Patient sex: M
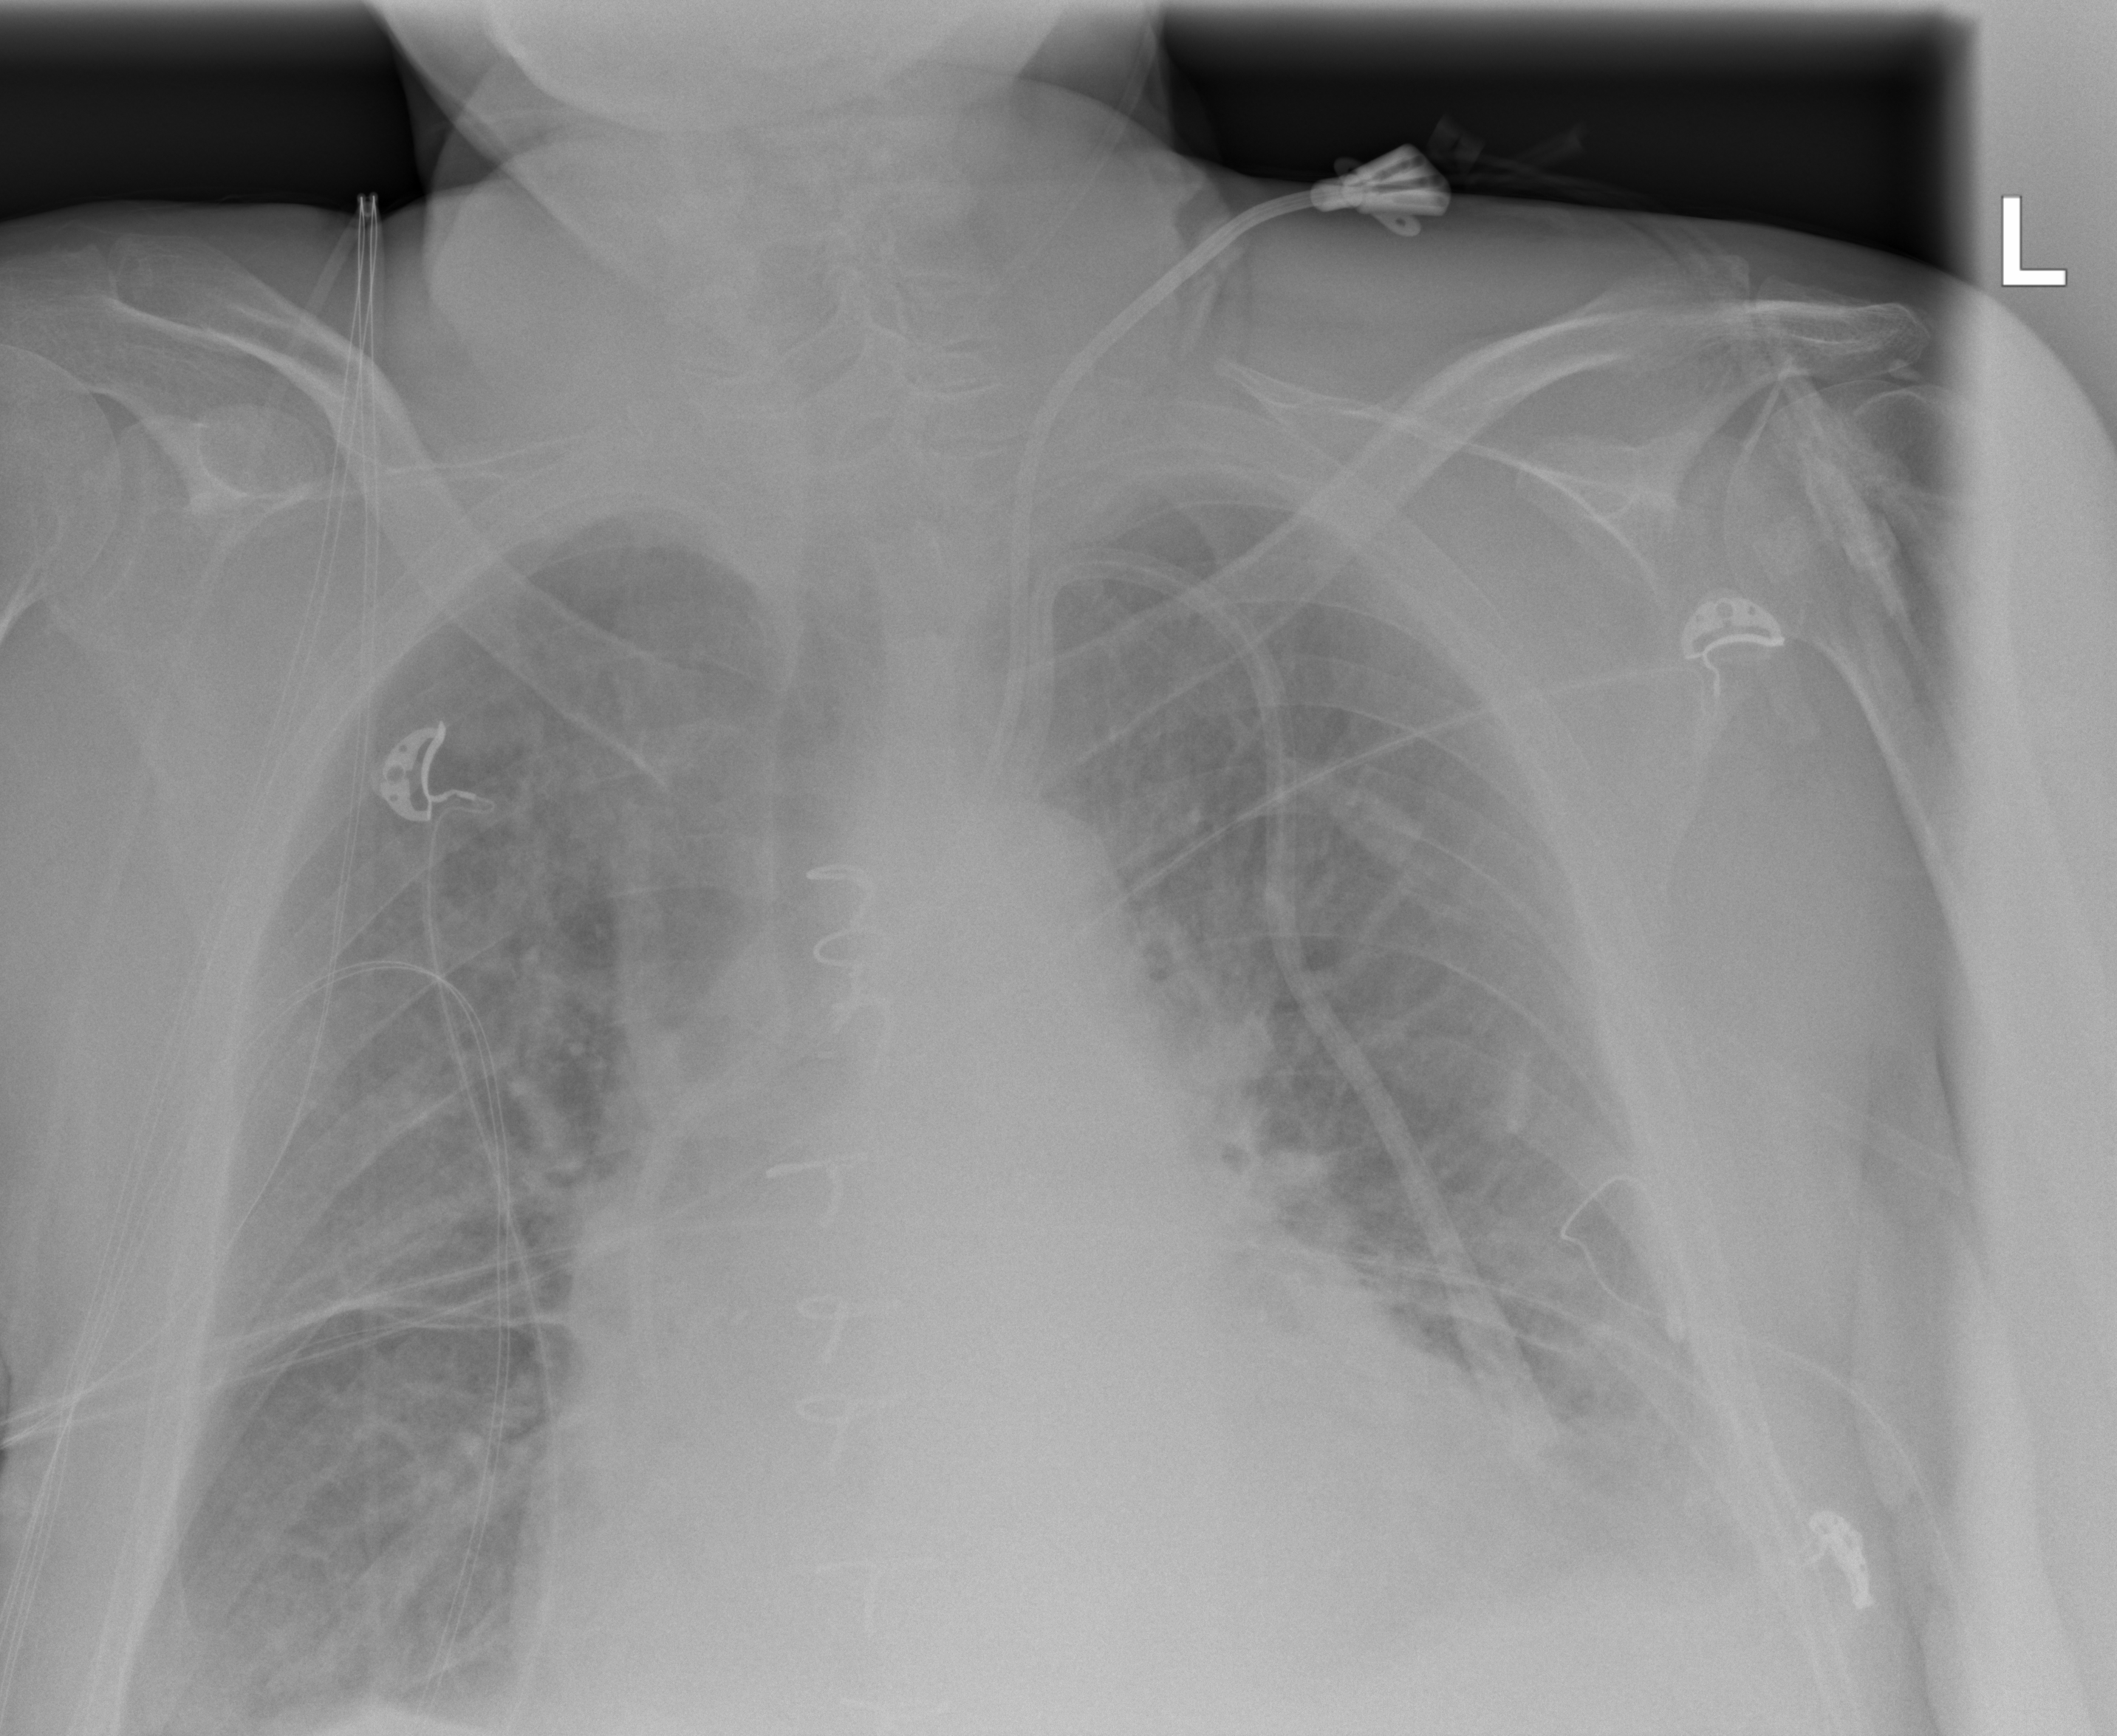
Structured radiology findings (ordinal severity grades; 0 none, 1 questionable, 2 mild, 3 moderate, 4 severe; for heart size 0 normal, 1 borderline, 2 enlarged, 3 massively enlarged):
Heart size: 2
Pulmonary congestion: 3
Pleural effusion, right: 1
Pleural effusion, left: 2
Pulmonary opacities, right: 2
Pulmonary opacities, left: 2
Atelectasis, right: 2
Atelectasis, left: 3